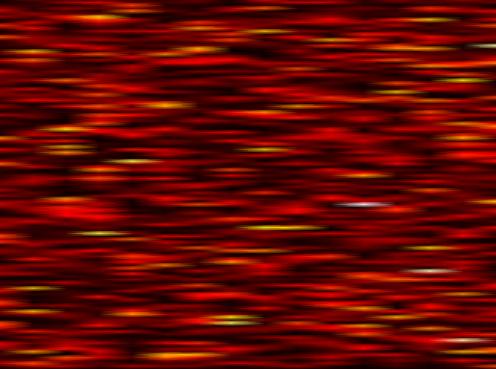
Label: FOFDM